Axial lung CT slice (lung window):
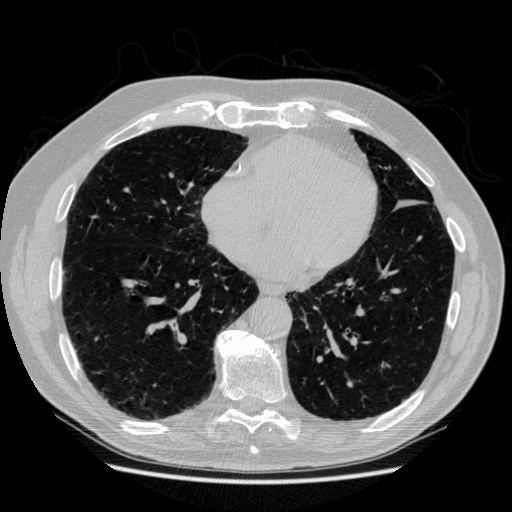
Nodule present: no